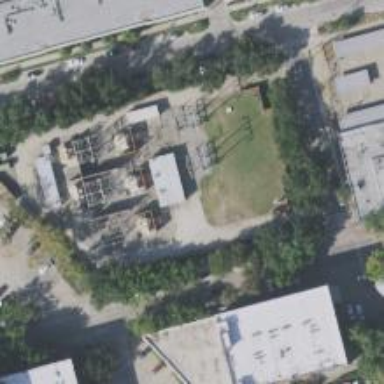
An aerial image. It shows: Power substation.